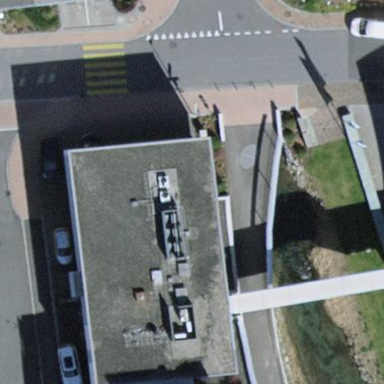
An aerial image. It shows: Office building.